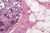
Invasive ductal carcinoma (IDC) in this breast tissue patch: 0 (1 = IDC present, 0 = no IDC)